Brain MRI, t1w sequence, axial 2D slice.
Patient: age 38, sex F, weight 78 kg, height 1.78 m
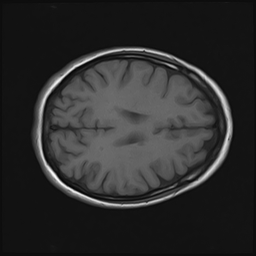